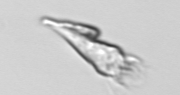
Label: Paratontonia_gracillima